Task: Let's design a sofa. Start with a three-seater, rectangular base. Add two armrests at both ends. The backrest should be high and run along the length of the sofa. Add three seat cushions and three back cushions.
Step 508:
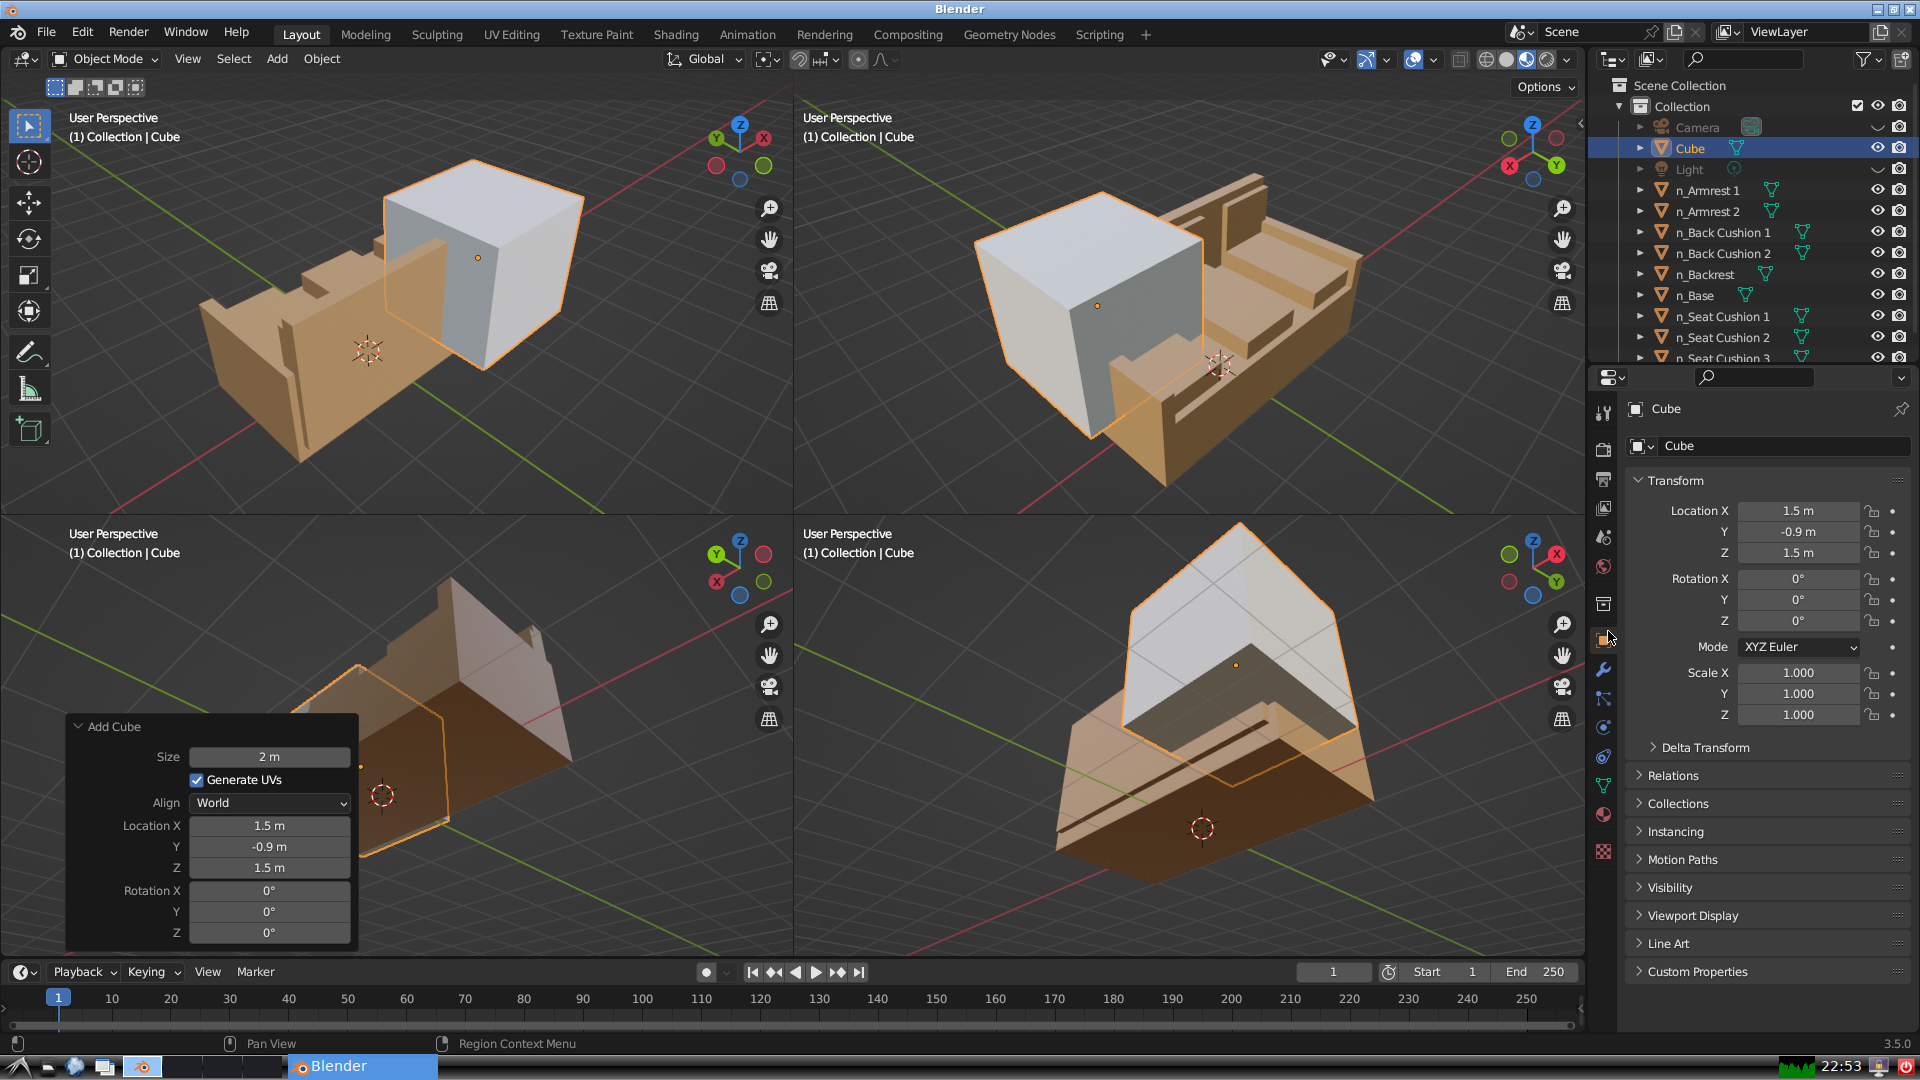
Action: {"mouse_move": [1732, 445]}